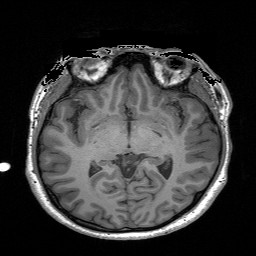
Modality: T1w
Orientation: coronal